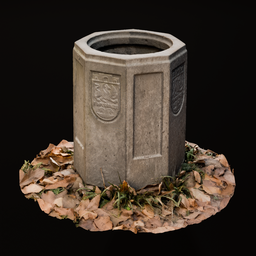
Label: tools